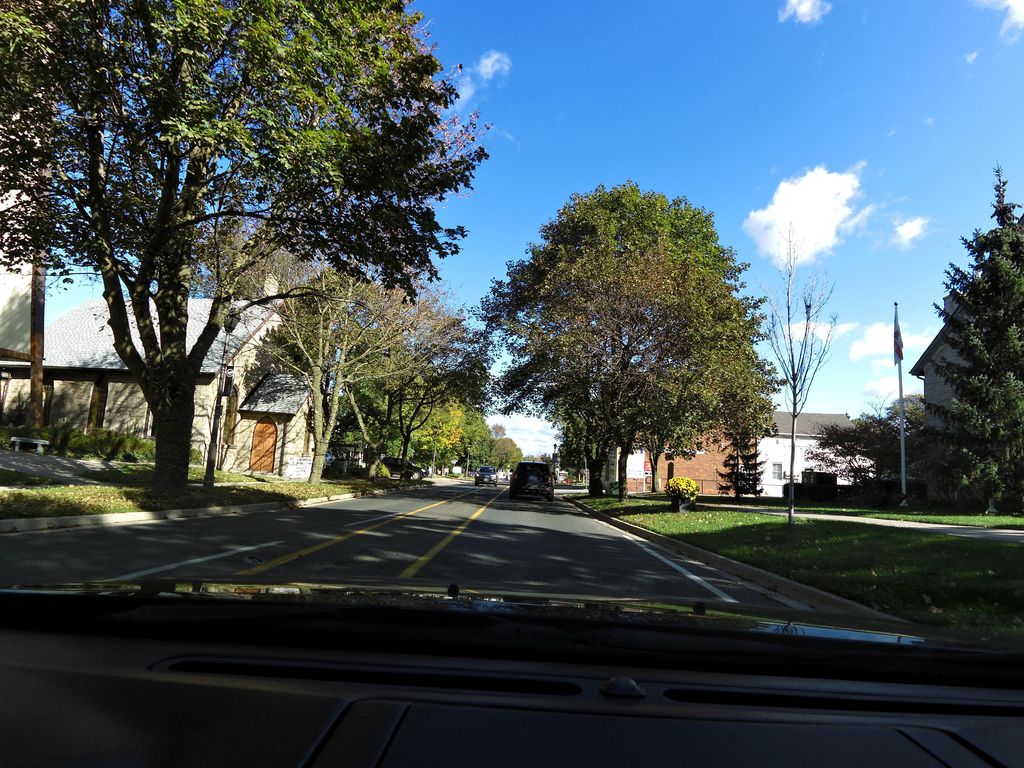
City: hamilton